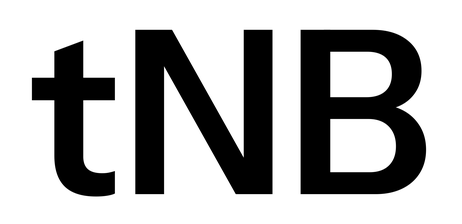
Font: InstrumentSans_SemiBold